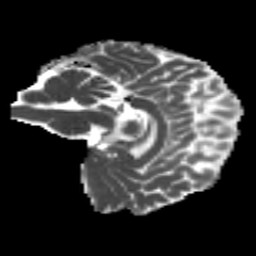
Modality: MD
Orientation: sagittal
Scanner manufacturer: siemens
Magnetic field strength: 3 T
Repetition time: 4.16 s
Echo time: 0.0806 s